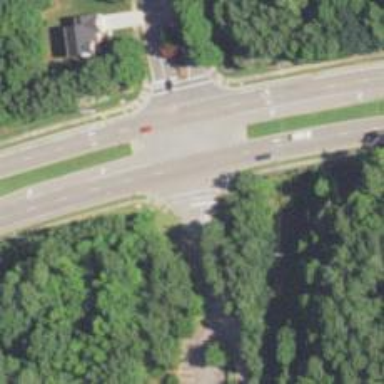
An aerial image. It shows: Marked crossing on footway.